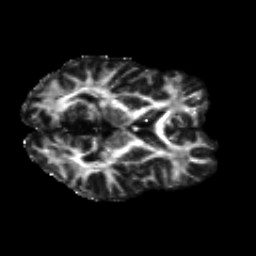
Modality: FA
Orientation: axial
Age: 27
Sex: male
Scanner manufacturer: siemens
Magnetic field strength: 3 T
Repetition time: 8.8 s
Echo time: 0.085 s